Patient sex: M
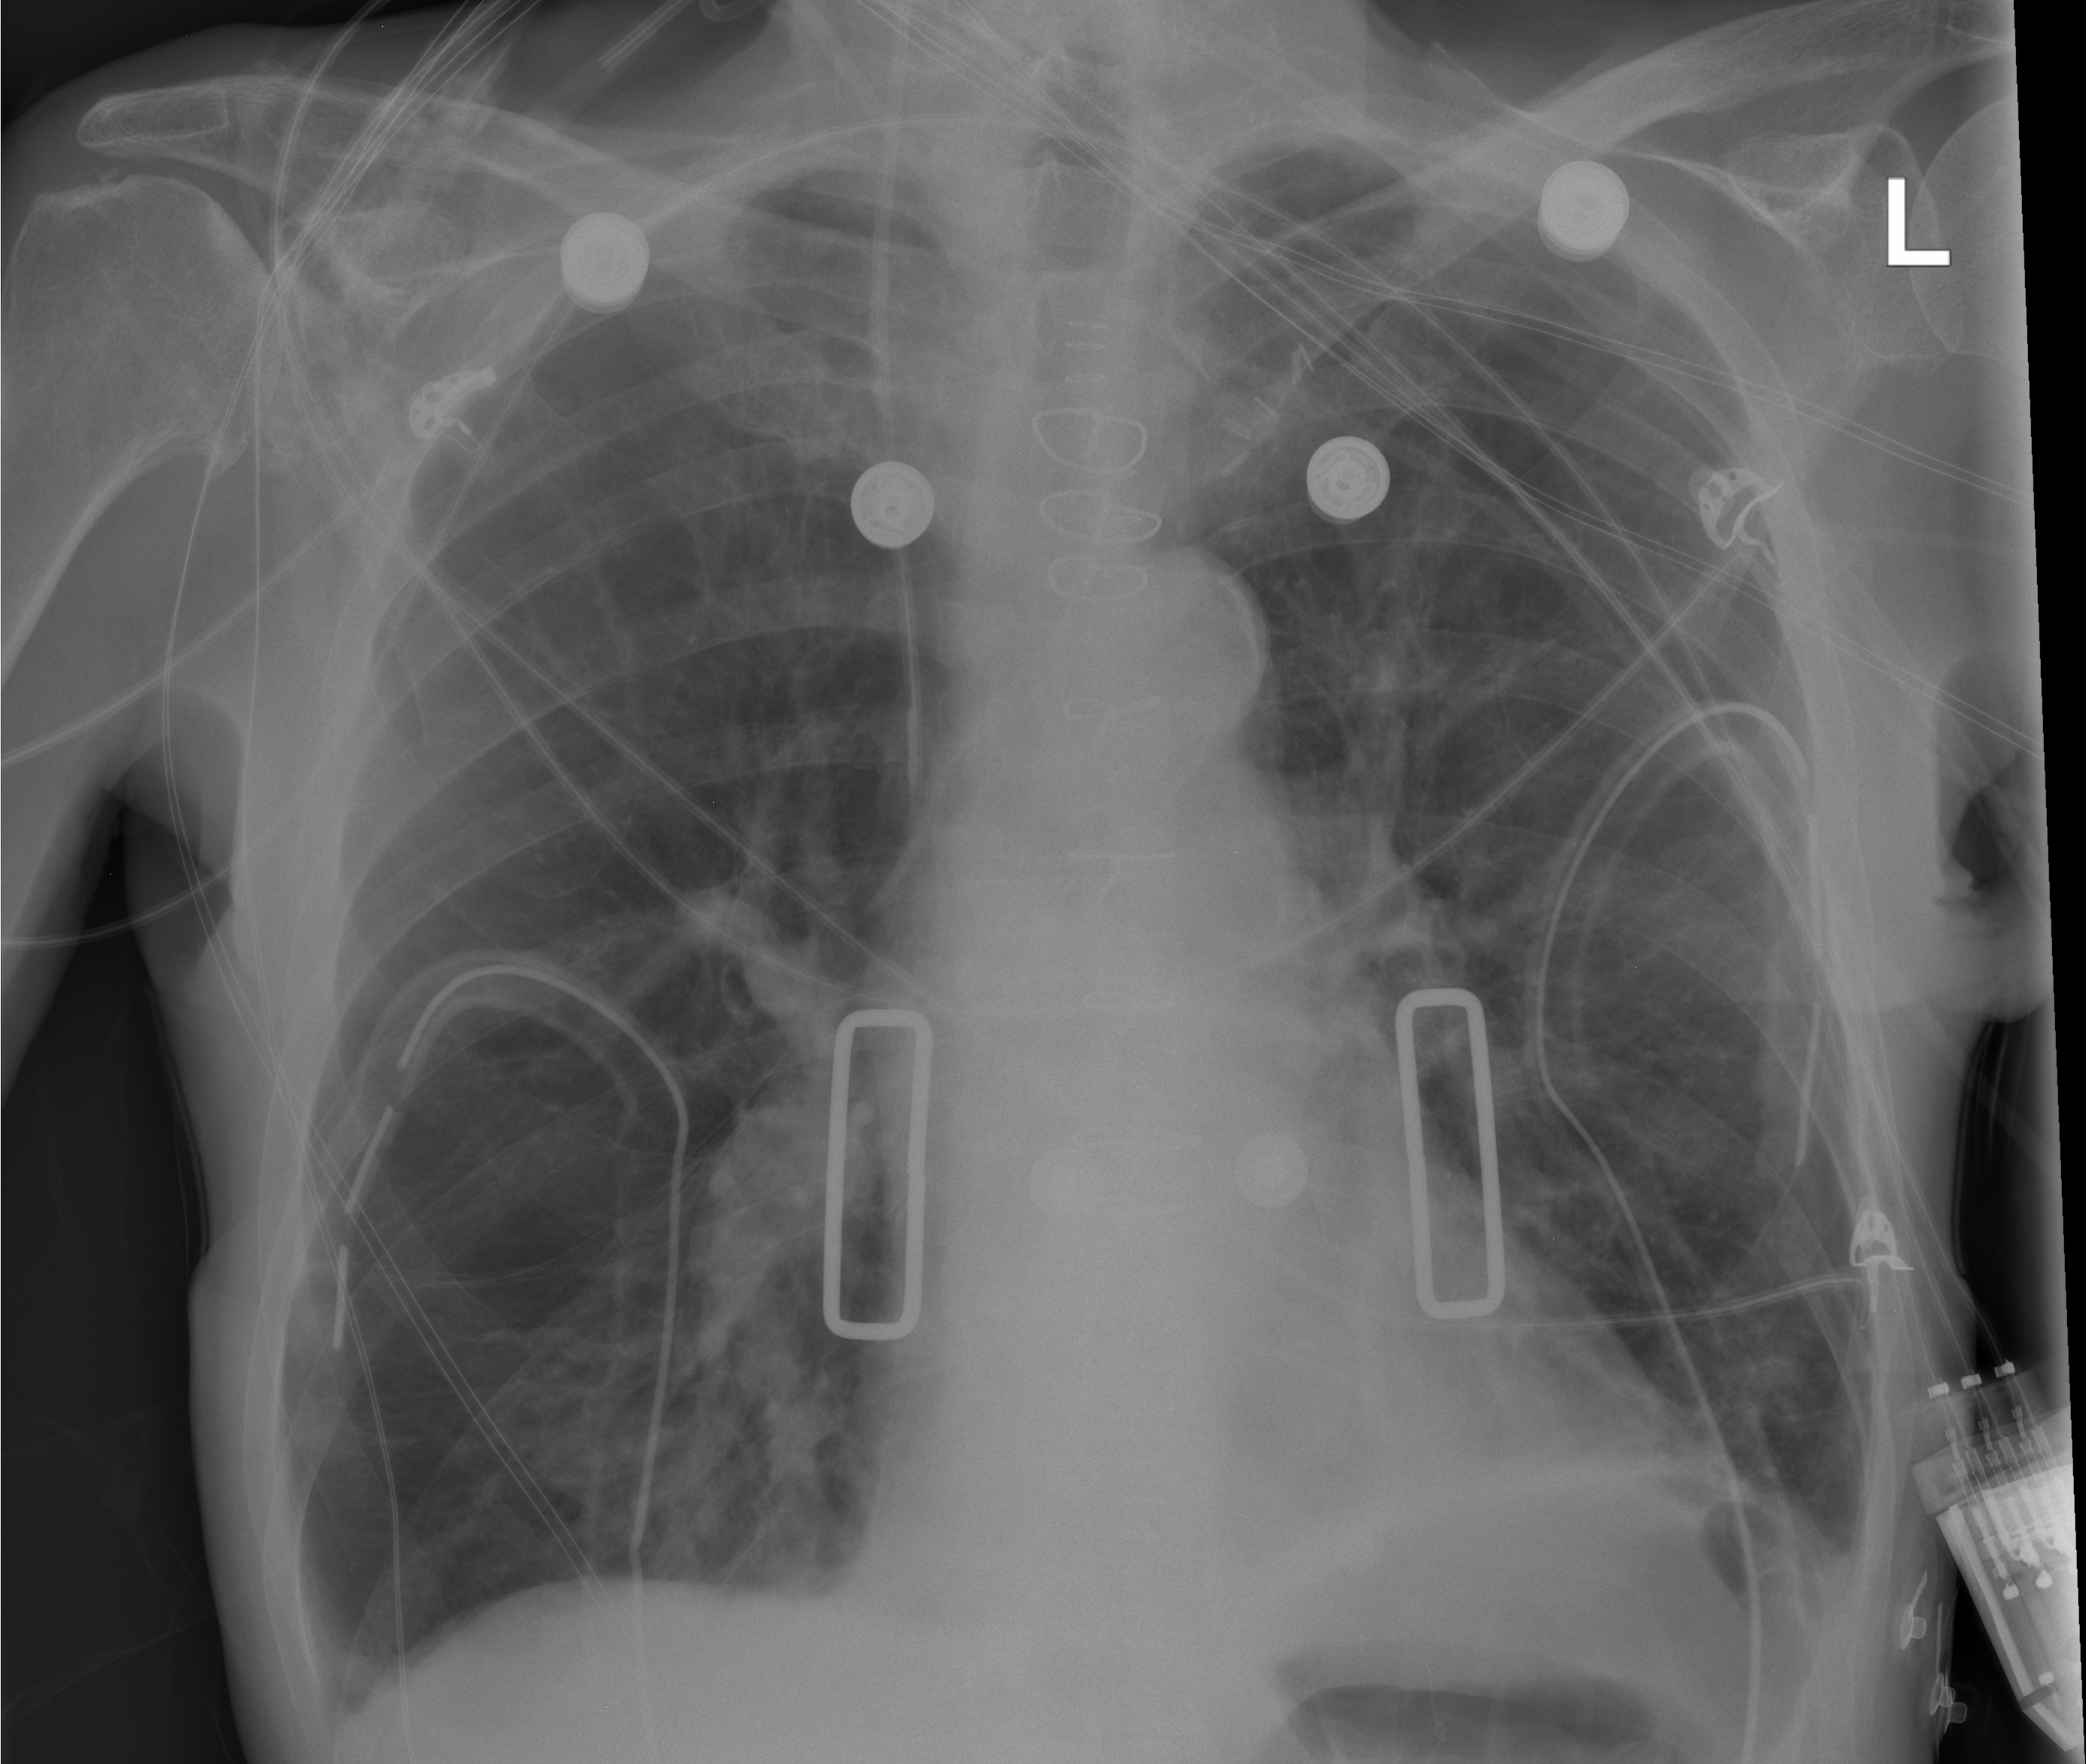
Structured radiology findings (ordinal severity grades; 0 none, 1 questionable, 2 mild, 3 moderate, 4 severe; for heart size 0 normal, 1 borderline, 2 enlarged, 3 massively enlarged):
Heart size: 0
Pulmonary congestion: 0
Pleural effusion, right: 0
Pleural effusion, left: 0
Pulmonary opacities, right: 2
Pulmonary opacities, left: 0
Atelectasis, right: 0
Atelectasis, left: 1